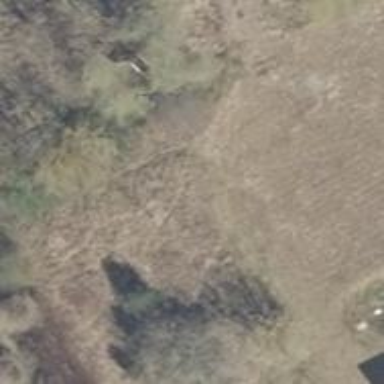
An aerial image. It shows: Abandoned railway.